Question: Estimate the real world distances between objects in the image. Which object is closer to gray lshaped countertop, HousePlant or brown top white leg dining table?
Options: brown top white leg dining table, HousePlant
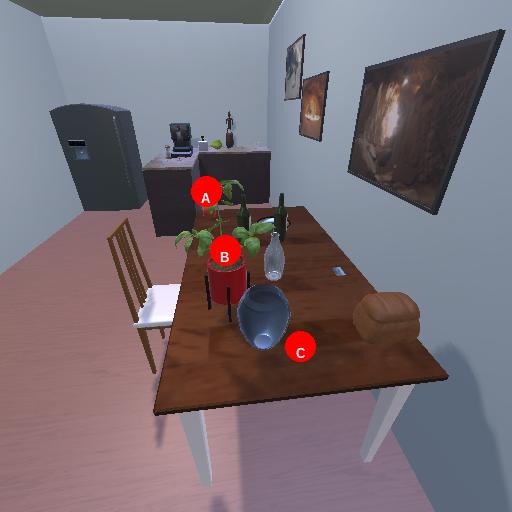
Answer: brown top white leg dining table